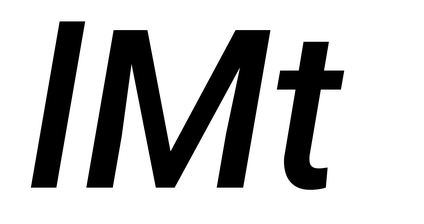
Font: Roboto-Italic_Medium_Italic